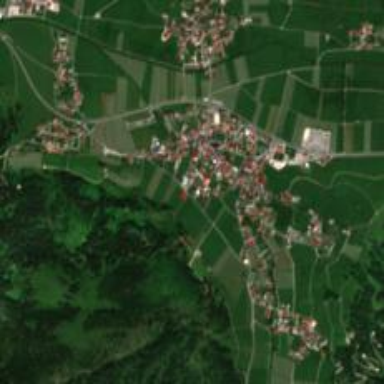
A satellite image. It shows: Small hamlet.